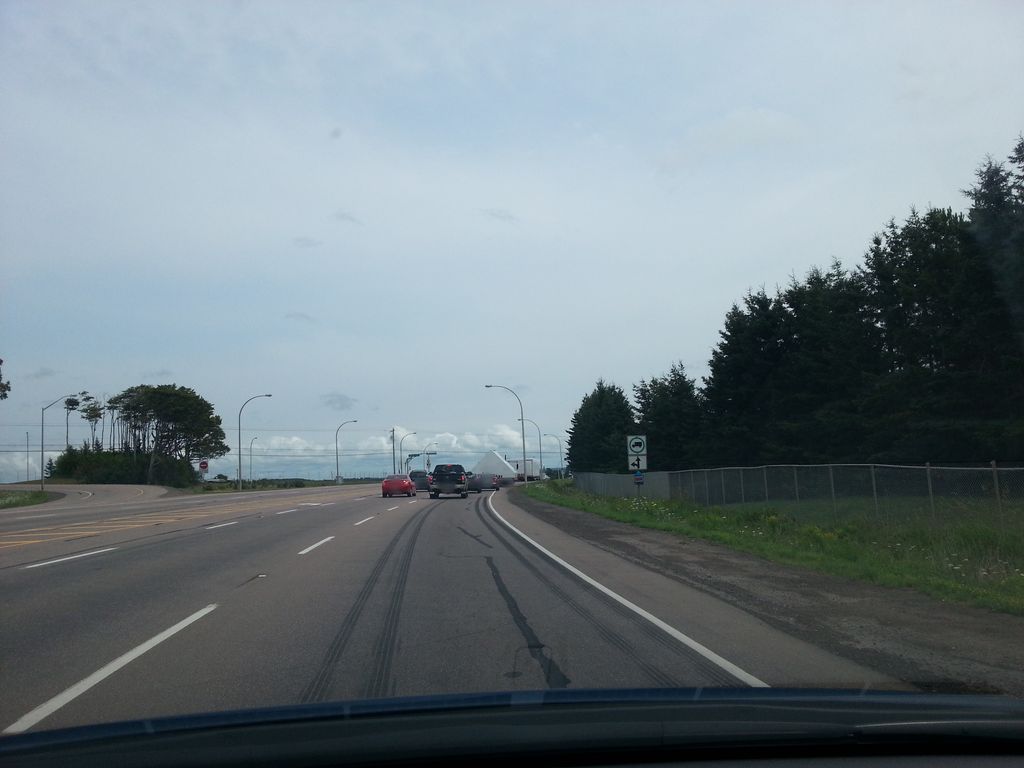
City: charlottetown